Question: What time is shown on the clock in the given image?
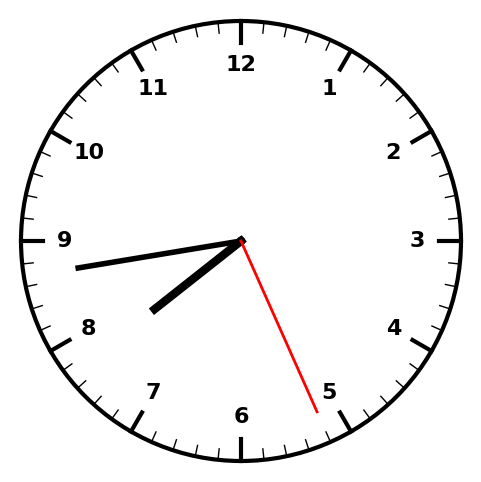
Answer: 07:43:26